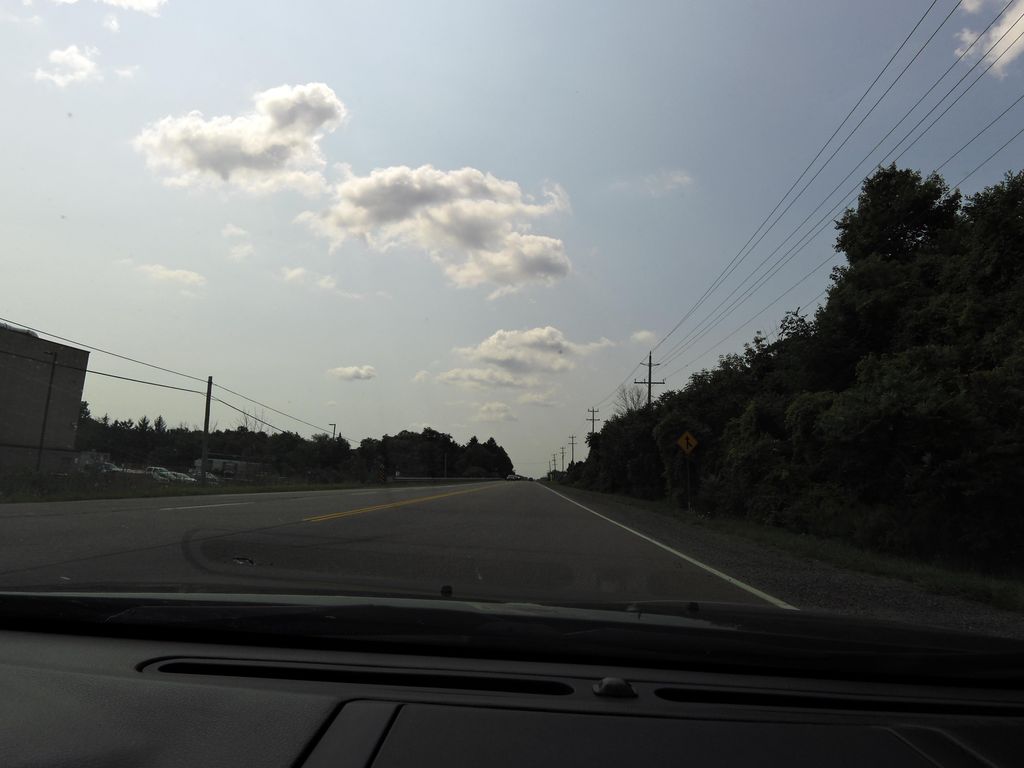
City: hamilton